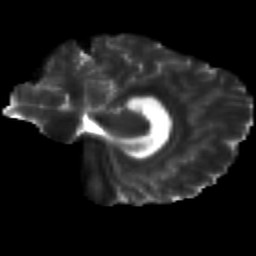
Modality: T2w
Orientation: sagittal
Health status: healthy
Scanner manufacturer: siemens
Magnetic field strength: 3 T
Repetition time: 12 s
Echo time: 0.092 s